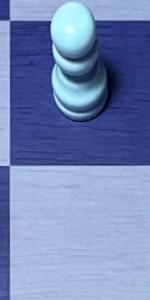
Label: Empty